Aerial crown-view tile of a tropical tree (Barro Colorado Island, Panama), acquired 20240918:
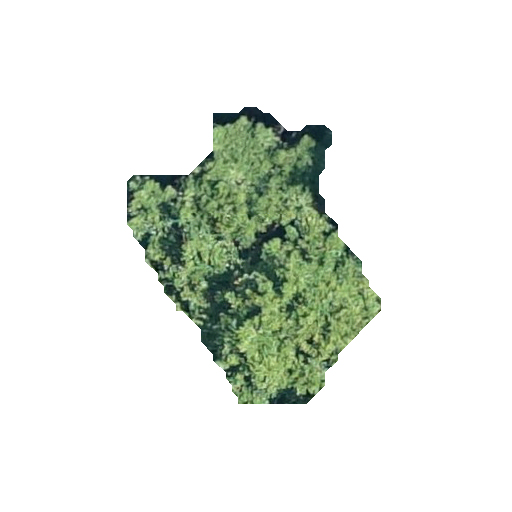
Species: Ocotea oblonga
GBIF accepted scientific name: Ocotea oblonga
Crown area: 71.154 m²